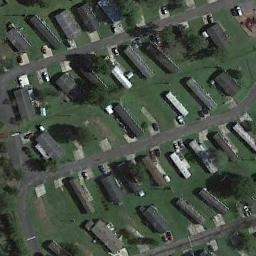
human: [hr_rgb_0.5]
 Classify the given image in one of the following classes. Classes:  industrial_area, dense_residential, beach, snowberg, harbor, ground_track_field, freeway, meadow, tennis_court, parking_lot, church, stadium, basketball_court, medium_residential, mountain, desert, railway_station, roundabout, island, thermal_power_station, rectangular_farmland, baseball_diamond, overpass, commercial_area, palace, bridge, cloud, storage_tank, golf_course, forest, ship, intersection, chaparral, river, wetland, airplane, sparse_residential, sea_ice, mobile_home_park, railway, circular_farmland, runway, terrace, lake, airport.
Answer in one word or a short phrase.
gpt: mobile_home_park